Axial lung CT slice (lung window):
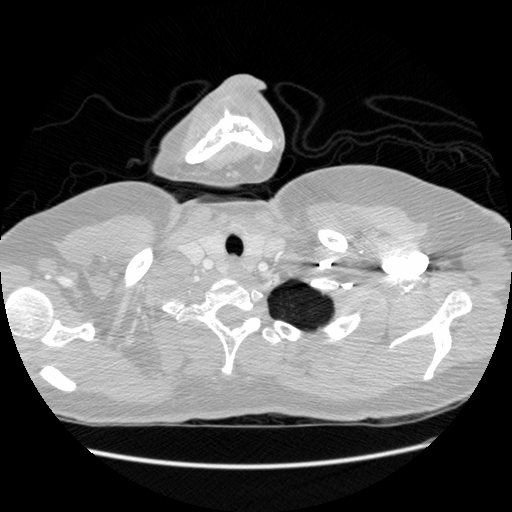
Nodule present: no